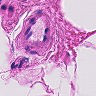
Metastatic tissue present: no